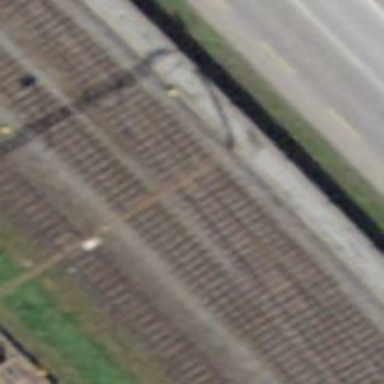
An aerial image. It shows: Railway siding with one electrified track and contact line.